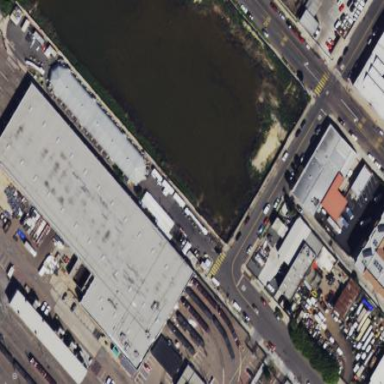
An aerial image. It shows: Industrial building.